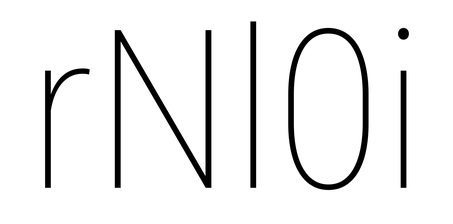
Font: Roboto_Condensed_Thin